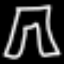
Label: pants